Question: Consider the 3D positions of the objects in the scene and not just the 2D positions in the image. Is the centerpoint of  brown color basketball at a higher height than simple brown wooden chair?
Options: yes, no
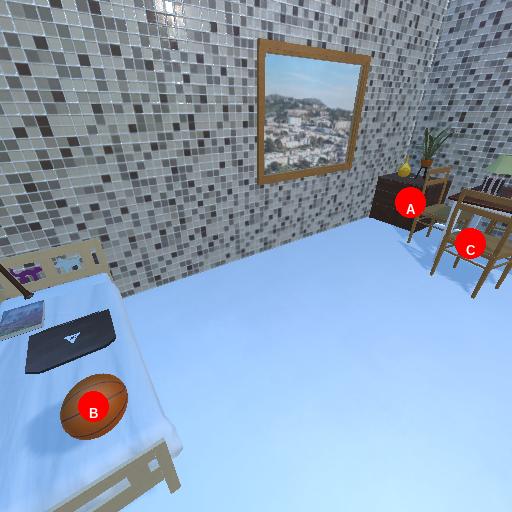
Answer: yes